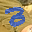
Label: 3